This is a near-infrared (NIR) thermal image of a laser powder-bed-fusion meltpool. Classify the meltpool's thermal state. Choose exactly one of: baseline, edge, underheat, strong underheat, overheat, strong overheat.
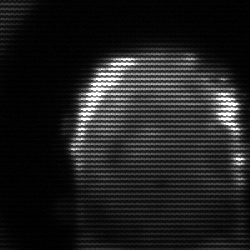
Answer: baseline